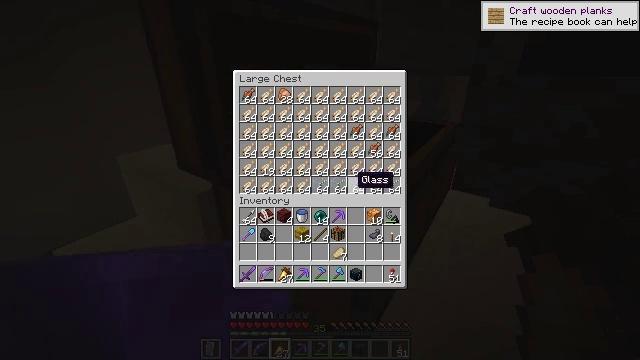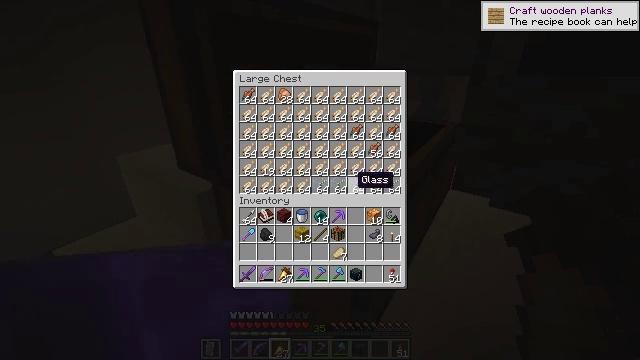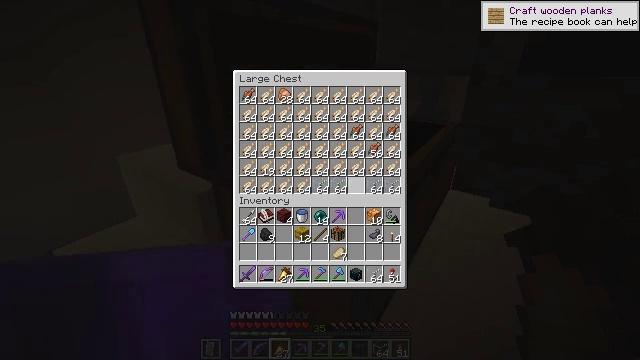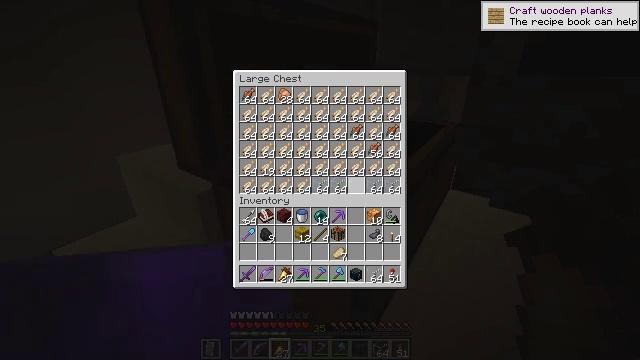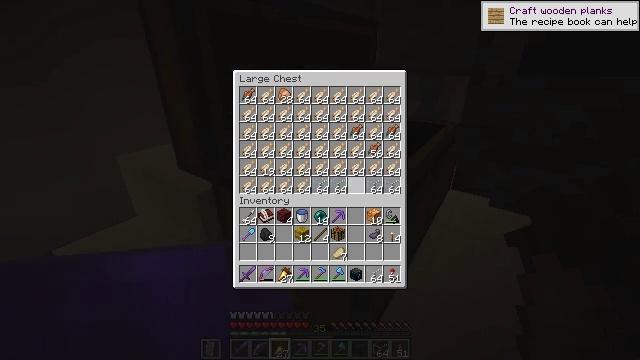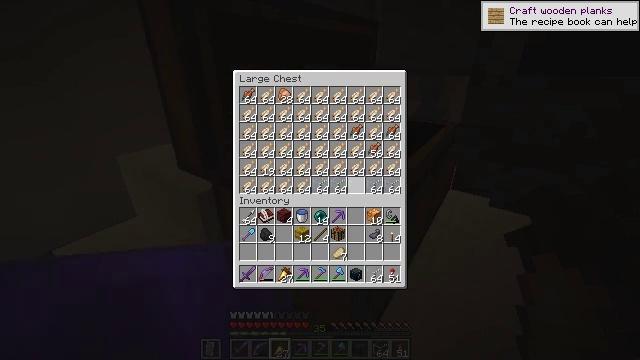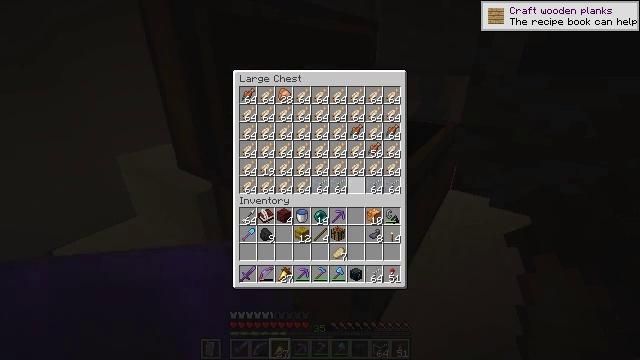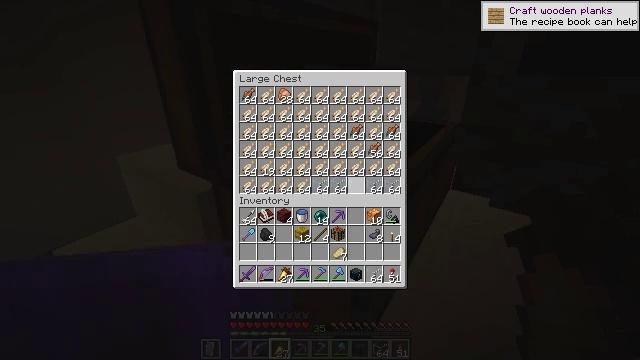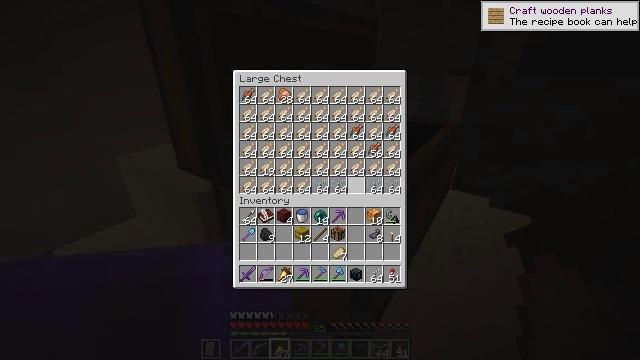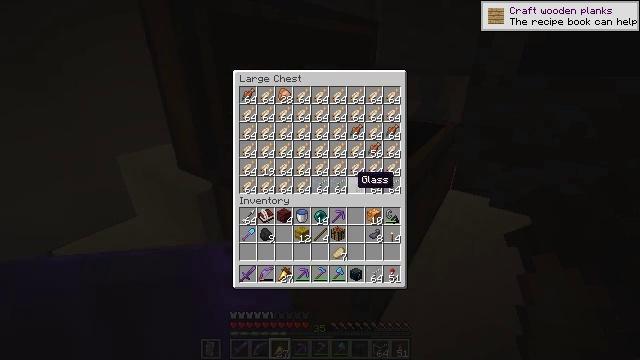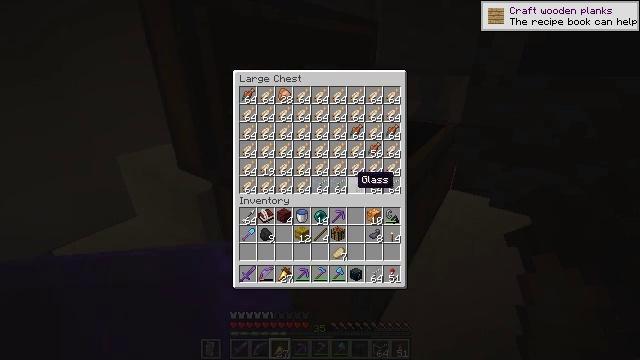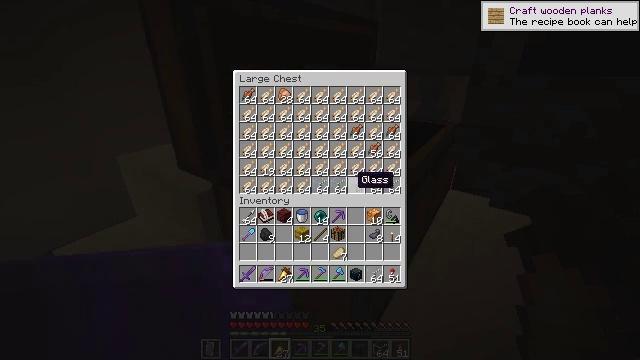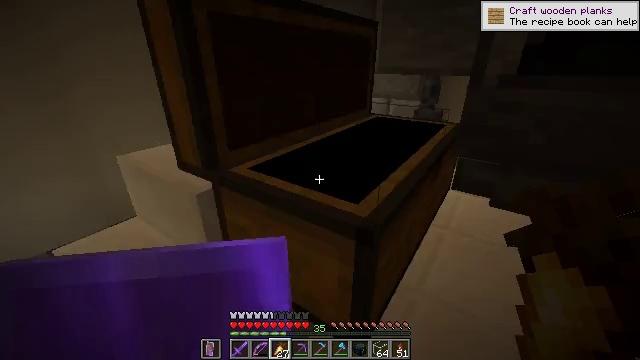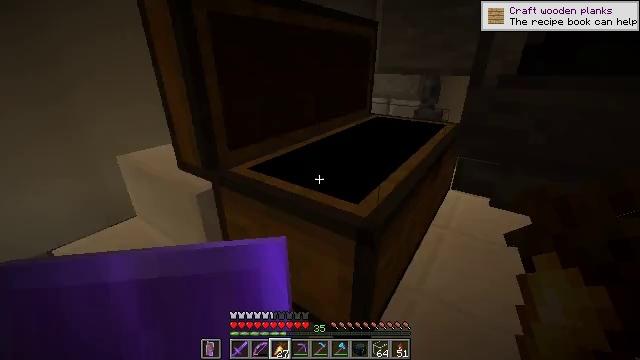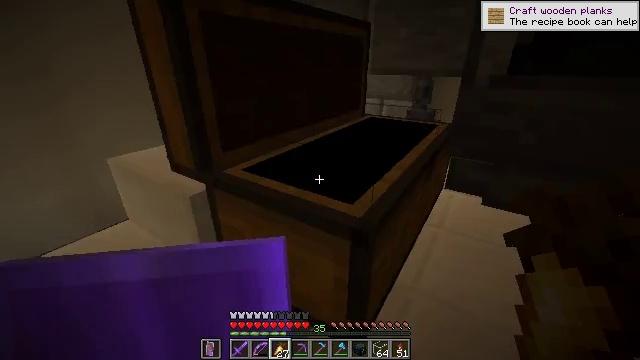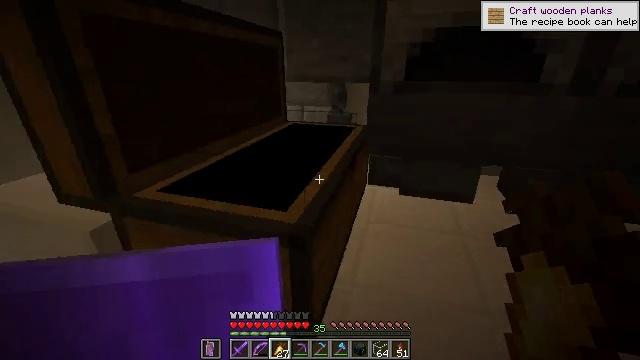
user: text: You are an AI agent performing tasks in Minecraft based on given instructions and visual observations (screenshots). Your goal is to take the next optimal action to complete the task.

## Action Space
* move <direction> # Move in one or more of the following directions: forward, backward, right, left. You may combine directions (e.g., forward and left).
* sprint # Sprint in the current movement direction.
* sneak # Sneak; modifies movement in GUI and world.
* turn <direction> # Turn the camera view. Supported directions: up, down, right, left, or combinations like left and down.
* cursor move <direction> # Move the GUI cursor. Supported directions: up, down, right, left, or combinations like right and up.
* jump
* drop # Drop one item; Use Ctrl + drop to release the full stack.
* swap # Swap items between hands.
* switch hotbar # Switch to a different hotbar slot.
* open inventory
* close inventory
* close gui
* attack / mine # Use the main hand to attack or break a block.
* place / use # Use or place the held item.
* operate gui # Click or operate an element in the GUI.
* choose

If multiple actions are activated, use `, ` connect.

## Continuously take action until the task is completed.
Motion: motion action
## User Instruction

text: Get black dye by crafting it from ink sacs.
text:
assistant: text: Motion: sneak
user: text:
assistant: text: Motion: sneak, operate gui
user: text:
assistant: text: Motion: sneak, operate gui
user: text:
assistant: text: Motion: sneak
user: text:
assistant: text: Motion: sneak
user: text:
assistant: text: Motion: sneak
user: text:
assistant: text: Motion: no_op
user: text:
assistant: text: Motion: no_op
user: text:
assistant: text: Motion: no_op
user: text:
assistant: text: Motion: no_op
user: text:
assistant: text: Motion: no_op
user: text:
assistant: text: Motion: no_op
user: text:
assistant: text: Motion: close gui
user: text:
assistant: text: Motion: turn right
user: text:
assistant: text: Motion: turn right and up
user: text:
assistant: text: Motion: turn right and up
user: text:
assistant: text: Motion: turn right and up
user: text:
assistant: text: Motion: move forward, turn right and up
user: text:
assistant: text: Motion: move forward, turn right and down
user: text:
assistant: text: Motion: move forward
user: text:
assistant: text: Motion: move forward
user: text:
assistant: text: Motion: move forward
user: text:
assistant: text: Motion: move forward
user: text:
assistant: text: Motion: move forward, sprint
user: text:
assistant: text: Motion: move forward, sprint
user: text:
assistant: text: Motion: move forward, sprint
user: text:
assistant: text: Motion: move forward, sprint
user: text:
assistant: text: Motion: move forward, sprint
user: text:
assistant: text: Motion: move forward, sprint, turn right
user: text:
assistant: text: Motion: move forward, sprint, turn right and up